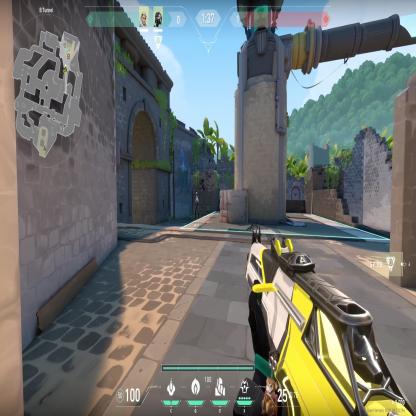
Label: teammate